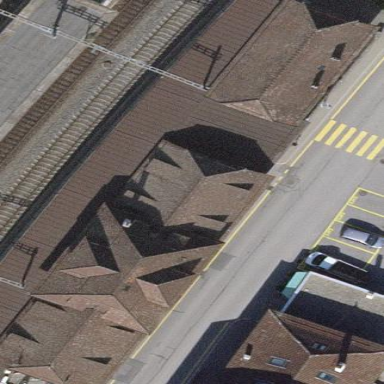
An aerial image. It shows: Train station building.